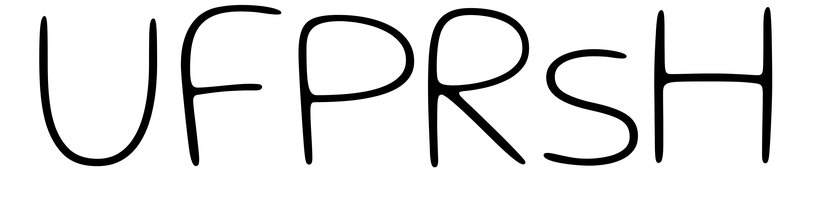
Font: Gluten_Thin